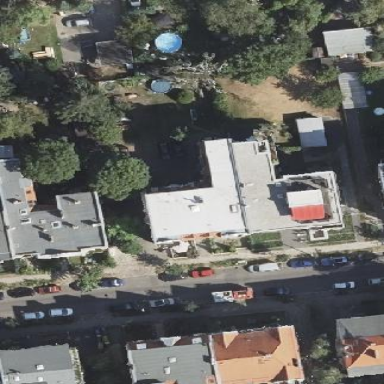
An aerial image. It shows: Apartment building with double saltbox roof shape.